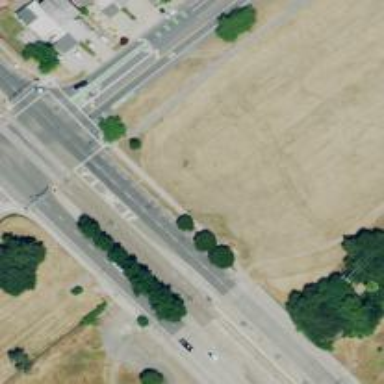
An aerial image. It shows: Primary highway with separate sidewalk.